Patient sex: M
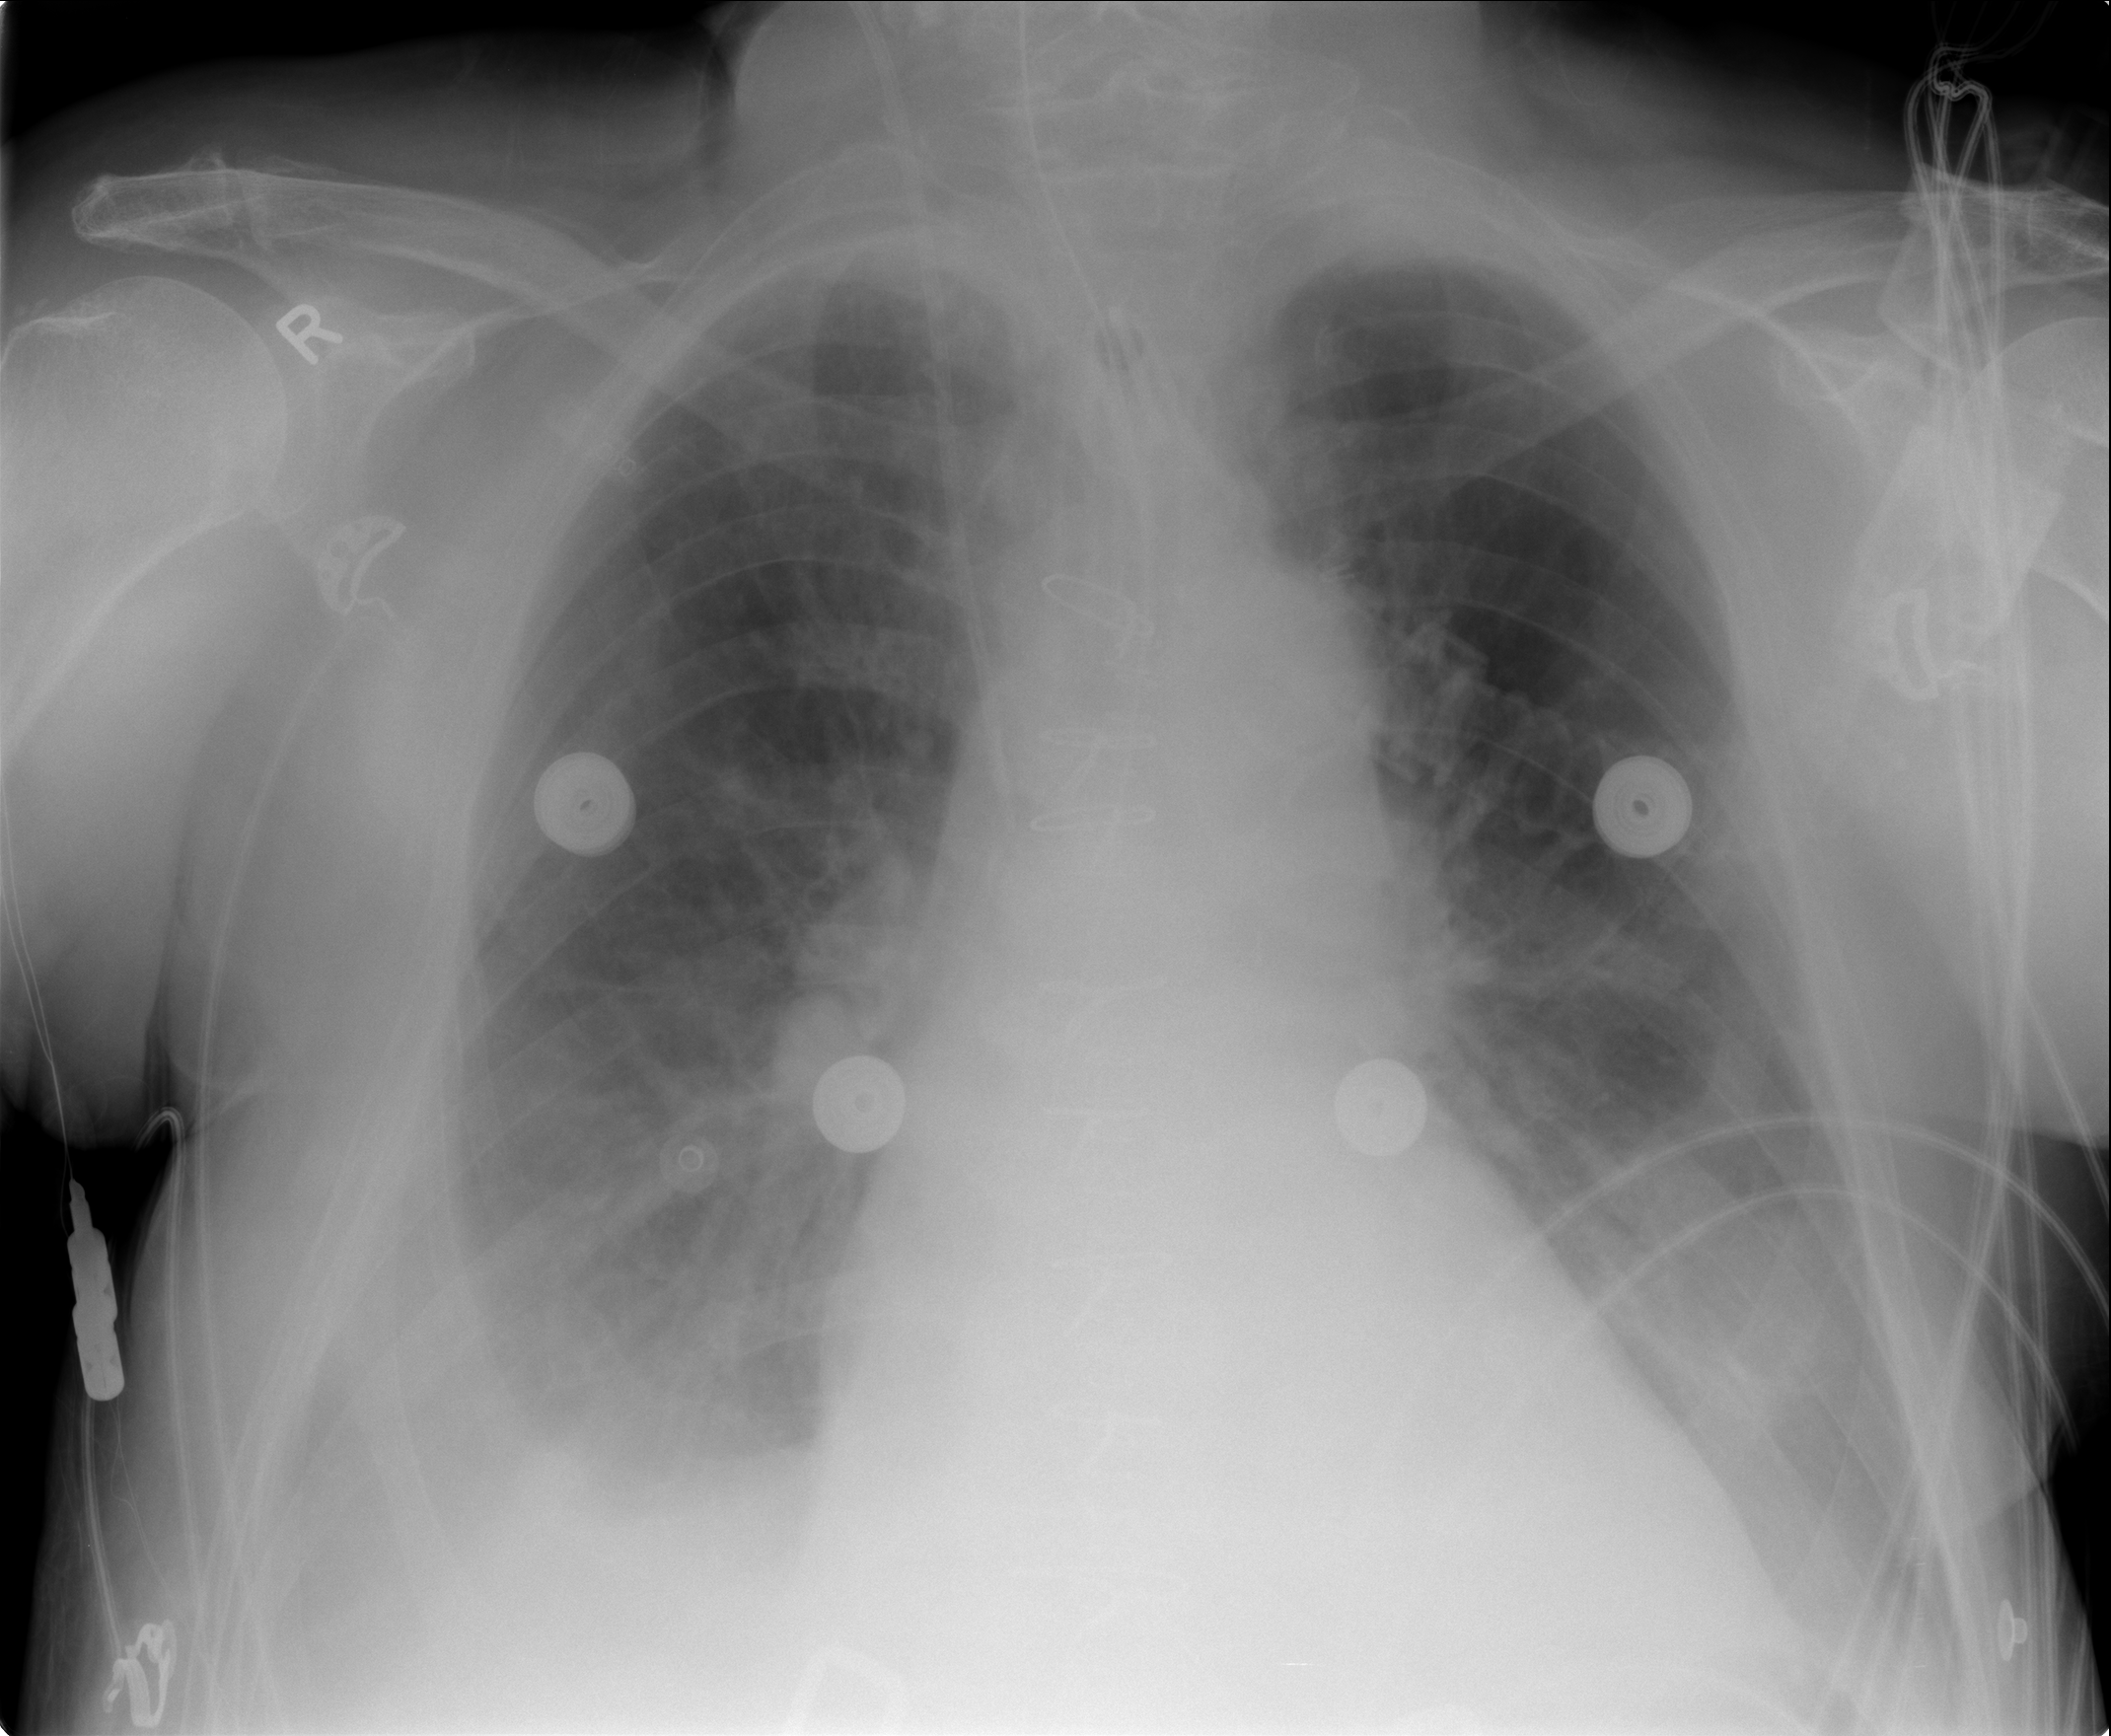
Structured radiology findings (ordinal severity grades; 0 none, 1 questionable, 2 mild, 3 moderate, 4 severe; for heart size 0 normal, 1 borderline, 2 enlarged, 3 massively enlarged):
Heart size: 2
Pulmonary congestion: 3
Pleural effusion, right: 3
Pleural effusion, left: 2
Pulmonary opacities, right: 0
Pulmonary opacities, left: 0
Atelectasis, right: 2
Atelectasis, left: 2